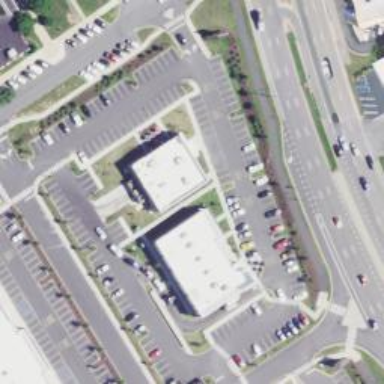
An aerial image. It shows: Parking space is available.